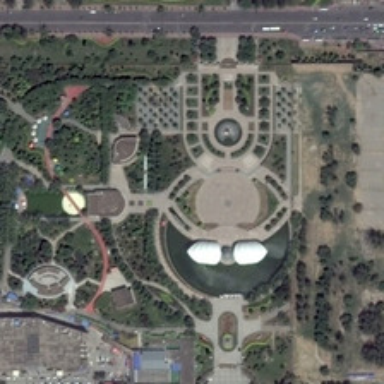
A park with many green trees and a pond is between two parallel roads .